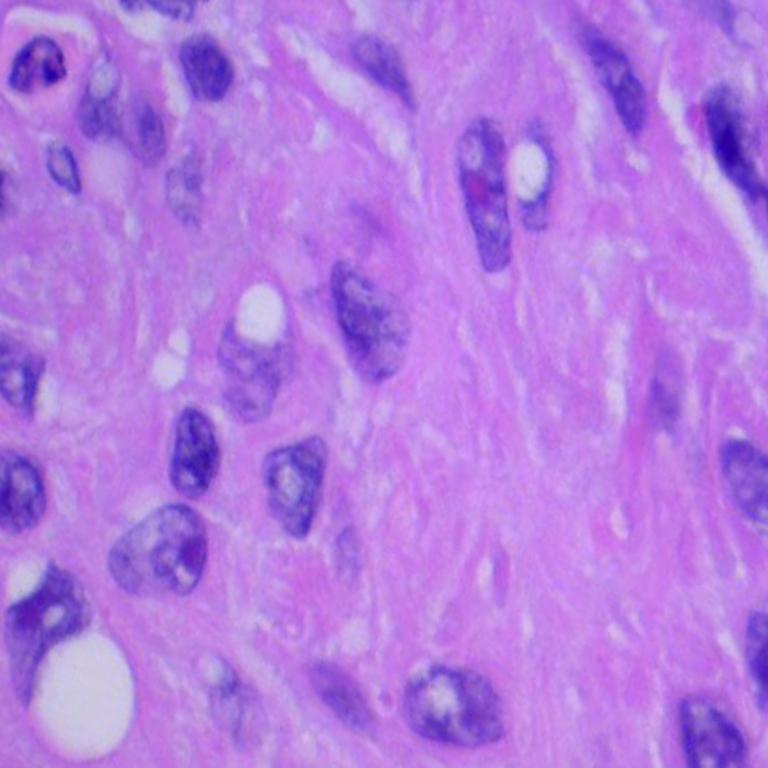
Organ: lung
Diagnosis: squamous carcinomas